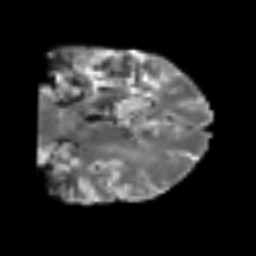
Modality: T2w
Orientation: coronal
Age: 50
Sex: male
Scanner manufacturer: siemens
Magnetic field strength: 3 T
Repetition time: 6.1 s
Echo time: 0.101 s